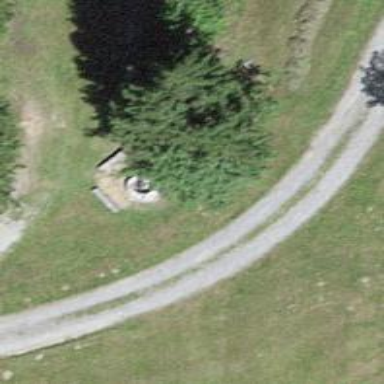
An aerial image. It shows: Picnic site popular for tourists.